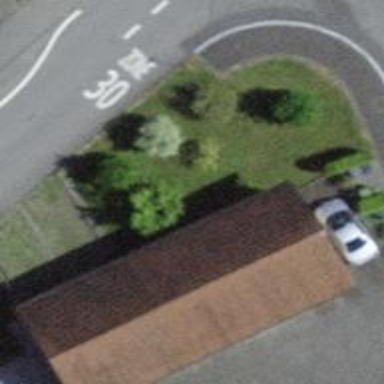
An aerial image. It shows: Garage.